Question: Something's not right here. I'm trying to get the rightmost button (labeled "help" in the example below) to be right-aligned to the JFrame, and the huge buttons to have their width tied to the JFrame but be at least 180px each. I got the huge button constraint to work, but not the right alignment.

I thought the right alignment was accomplished by 'gapbefore push' (as in <URL>, but I can't figure it out.
Can anyone help me?
'''
import javax.swing.JButton;
import javax.swing.JFrame;
import javax.swing.JPanel;
import net.miginfocom.swing.MigLayout;
public class RightAlignQuestion {
public static void main(String[] args) {
JFrame frame = new JFrame("right align question");
JPanel mainPanel = new JPanel();
frame.setContentPane(mainPanel);
mainPanel.setLayout(new MigLayout("insets 0", "[grow]", ""));
JPanel topPanel = new JPanel();
topPanel.setLayout(new MigLayout("", "[][][][]", ""));
for (int i = 0; i < 3; ++i)
topPanel.add(new JButton("button"+i), "");
topPanel.add(new JButton("help"), "gapbefore push, wrap");
topPanel.add(new JButton("big button"), "span 3, grow");
JPanel bottomPanel = new JPanel();
bottomPanel.setLayout(new MigLayout("",
"[180:180:,grow][180:180:,grow]","100:"));
bottomPanel.add(new JButton("tweedledee"), "grow");
bottomPanel.add(new JButton("tweedledum"), "grow");
mainPanel.add(topPanel, "grow, wrap");
mainPanel.add(bottomPanel, "grow");
frame.pack();
frame.setDefaultCloseOperation(JFrame.EXIT_ON_CLOSE);
frame.setVisible(true);
}
}
'''
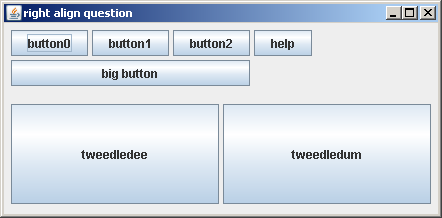
Answer: never mind, I got it: looks like there needs to be a gap constraint in the column spec, not at the component level:
'''
topPanel.setLayout(new MigLayout("", "[][][]push[]", ""));
'''